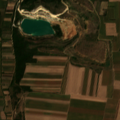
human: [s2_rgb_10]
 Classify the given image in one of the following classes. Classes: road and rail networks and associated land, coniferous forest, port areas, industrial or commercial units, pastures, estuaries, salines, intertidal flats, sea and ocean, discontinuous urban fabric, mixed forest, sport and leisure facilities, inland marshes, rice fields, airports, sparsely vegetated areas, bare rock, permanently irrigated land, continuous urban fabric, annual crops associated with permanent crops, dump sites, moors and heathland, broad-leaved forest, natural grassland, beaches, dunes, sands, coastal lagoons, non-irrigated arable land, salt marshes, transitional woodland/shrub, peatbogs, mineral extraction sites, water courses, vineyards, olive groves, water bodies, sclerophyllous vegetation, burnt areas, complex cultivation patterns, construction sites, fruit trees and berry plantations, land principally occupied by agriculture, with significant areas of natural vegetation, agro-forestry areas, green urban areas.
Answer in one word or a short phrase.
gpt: mineral extraction sites, non-irrigated arable land, complex cultivation patterns, land principally occupied by agriculture, with significant areas of natural vegetation